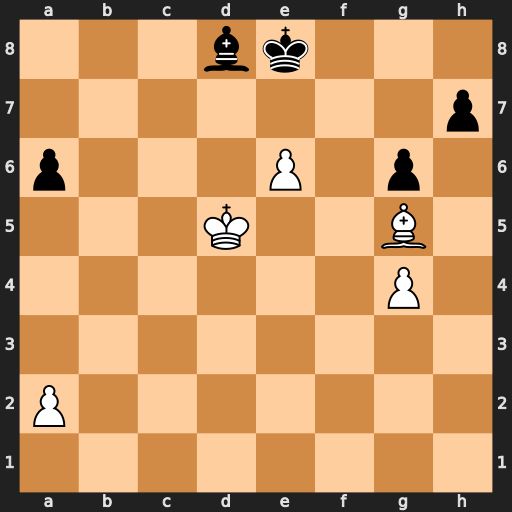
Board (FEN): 3bk3/7p/p3P1p1/3K2B1/6P1/8/P7/8
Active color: w
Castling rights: -
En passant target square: -
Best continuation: Bxd8 Kxd8 g5